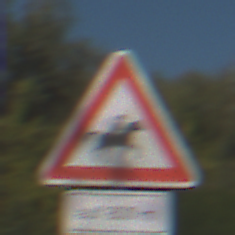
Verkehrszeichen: ReiterLinks
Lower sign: LaengeEinerStrecke5
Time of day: Midday
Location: Outdoor (Nature)
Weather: Clear
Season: Summer
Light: Natural